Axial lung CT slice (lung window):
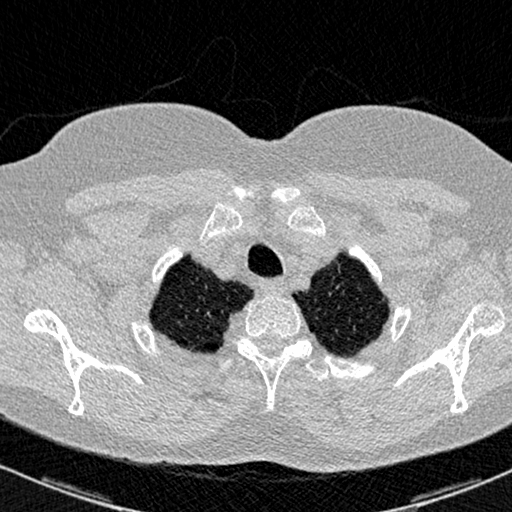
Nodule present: no